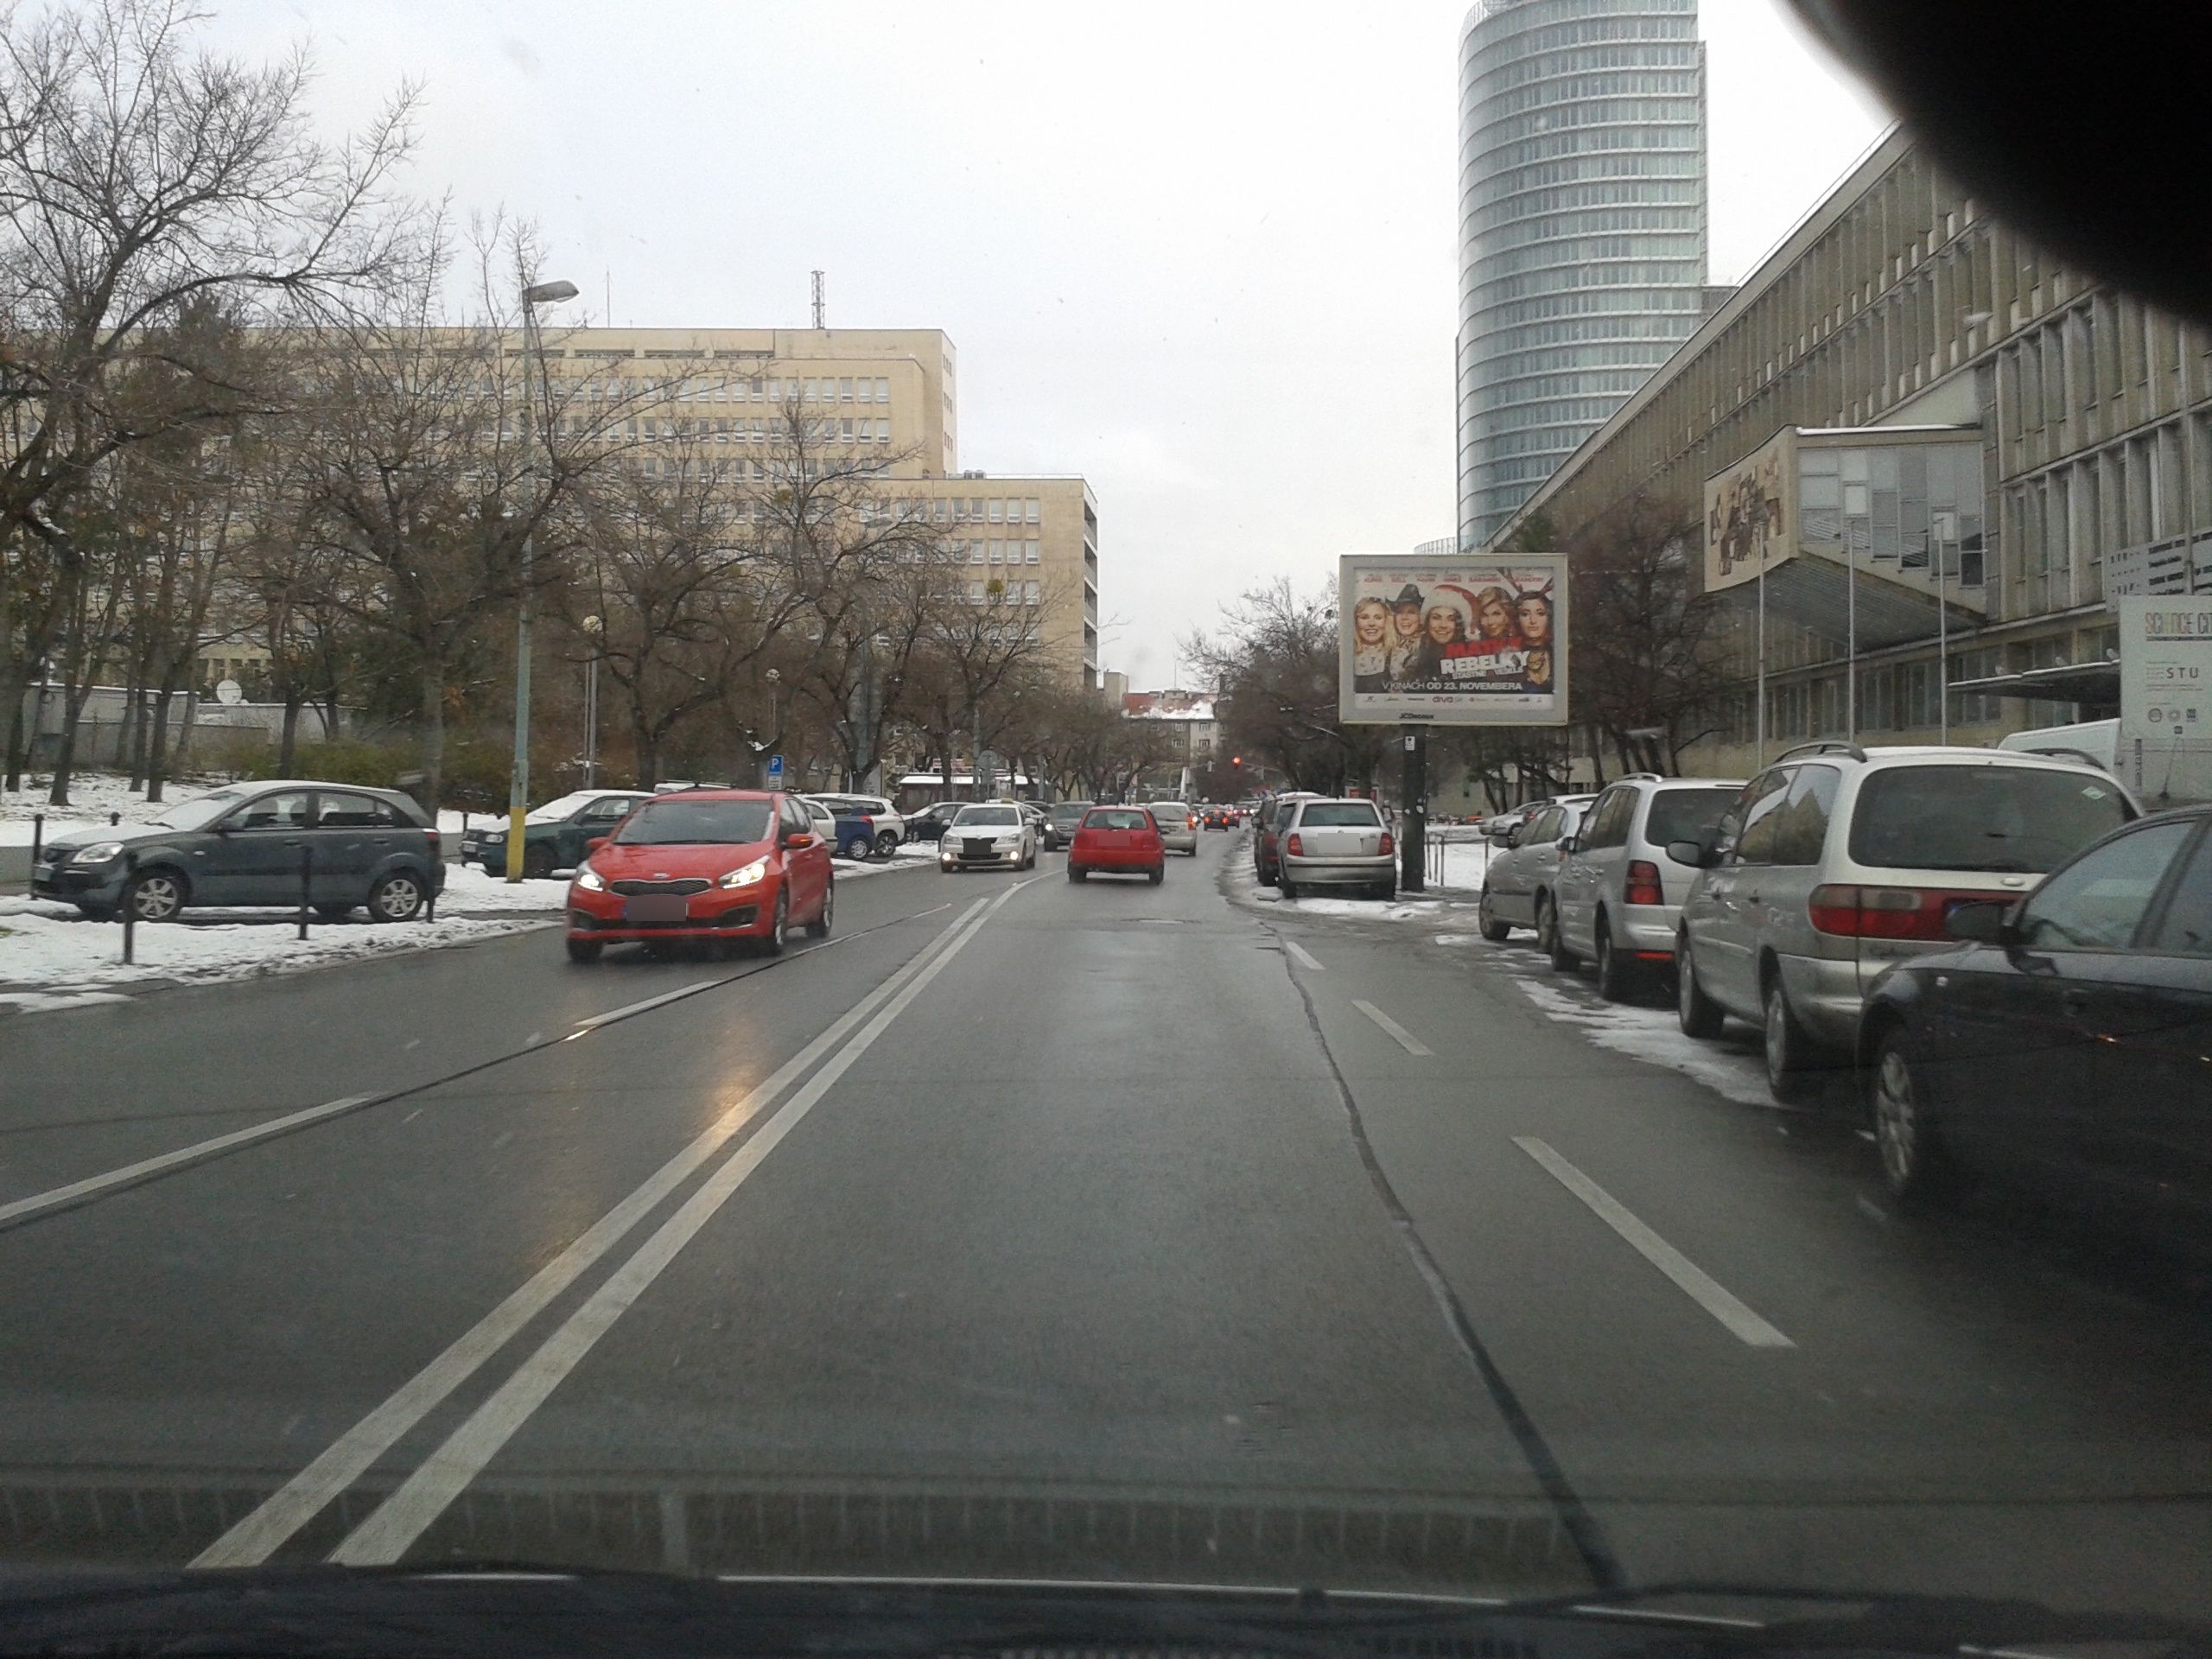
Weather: snowy
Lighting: day
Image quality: good
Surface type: driving surface
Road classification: footway
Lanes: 3
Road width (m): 5.0
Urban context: urban centre
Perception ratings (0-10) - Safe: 7.04, Lively: 8.85, Beautiful: 8.11, Boring: 1.98, Depressing: 3.8, Wealthy: 5.21